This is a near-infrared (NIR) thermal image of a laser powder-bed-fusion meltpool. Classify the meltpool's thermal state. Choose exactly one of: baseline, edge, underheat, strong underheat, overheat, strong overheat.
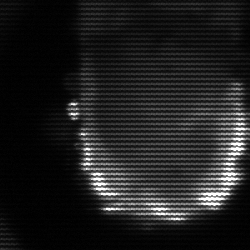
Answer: baseline